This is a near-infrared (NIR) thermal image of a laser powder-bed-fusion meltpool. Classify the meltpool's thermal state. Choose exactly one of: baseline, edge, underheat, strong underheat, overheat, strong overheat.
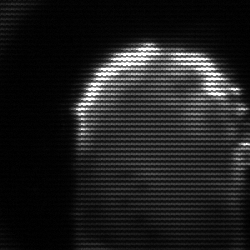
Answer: baseline